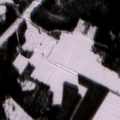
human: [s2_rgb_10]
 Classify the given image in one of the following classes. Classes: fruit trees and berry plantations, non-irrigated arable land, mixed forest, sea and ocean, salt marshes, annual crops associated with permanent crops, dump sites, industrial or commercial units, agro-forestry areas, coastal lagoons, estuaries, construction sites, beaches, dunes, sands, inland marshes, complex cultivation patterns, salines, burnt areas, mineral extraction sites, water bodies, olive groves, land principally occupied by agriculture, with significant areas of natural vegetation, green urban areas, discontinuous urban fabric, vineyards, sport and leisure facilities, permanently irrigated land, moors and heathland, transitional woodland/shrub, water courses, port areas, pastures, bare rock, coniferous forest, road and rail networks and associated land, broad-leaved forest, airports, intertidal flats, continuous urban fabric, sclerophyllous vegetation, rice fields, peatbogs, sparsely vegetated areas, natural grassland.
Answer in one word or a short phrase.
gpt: non-irrigated arable land, coniferous forest, mixed forest, transitional woodland/shrub